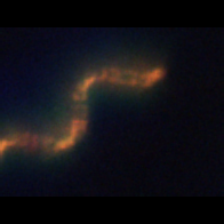
Taxon: Chaetoceros
Group: Diatoms